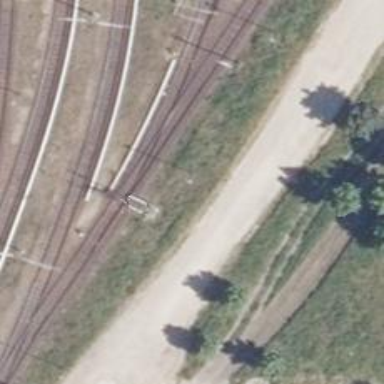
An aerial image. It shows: Railway switch.